Field crop: maize
Growth stage: 1
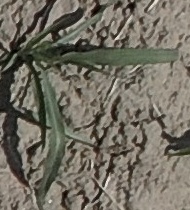
Species: sorghum